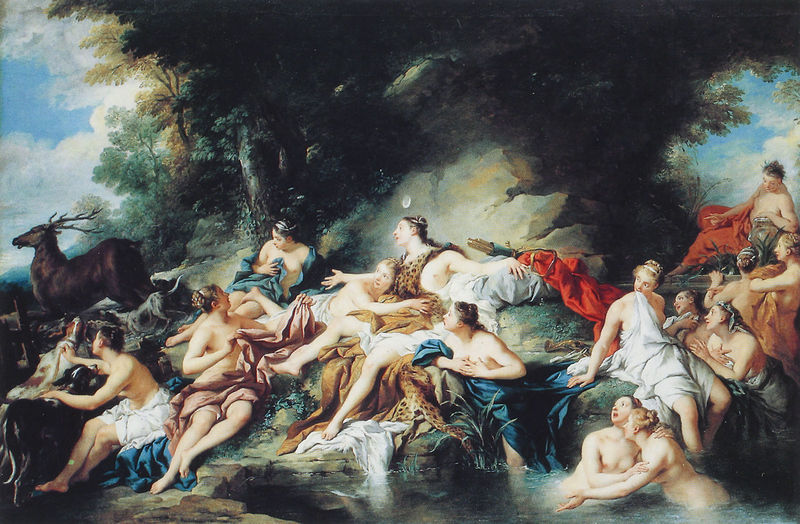
Titel: Diana wird von Aktäon überrascht
Künstler: Jean - Francois de Troy
Institution: Bâle, Öffentliche Kunstsammlung, Depositum der Gottfried Keller-Stiftung
Schlagwörter: akt, baum, blau, gemälde, himmel, mann, nackt, wasser, wolken, baden, badende, fluss, frauen, menschen, ufer, damen, frau, frisur, kleid, licht, ölbild, hund, hunde, rot, tuch, wolke, gelage, barock, öl, gewand, stoff, tücher, gewänder, personen, kontrast, rokoko, wald, fell, brüste, farbig, küssen, umarmung, liegen, düster, bogen, zöpfe, fels, wild, weiber, weiblich, halbnackt, nackte, bad, waschen, katze, mond, erschrecken, unbekleidet, jagd, tierfell, hirsch, reh, nymphe, nymphen, weich, erstaunt, geweih, köcher, artemis, diana, leopard, leopardenfell, schreck, quelle, jungfrauen, gewei, hisch, lesbisch, wilde jagd, aktaeon, aktaion, +bäume, bewegung dynamik